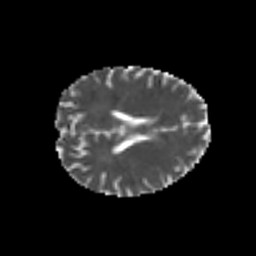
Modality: MD
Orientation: axial
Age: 25
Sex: male
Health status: healthy